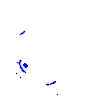
Particle: proton